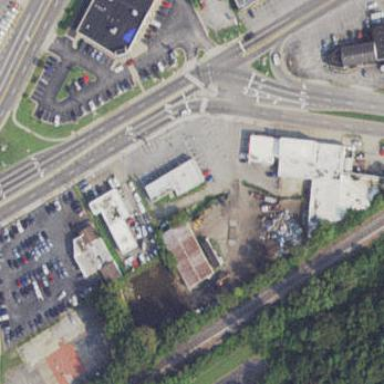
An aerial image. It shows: Retail area.